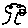
Label: tree